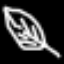
Label: leaf